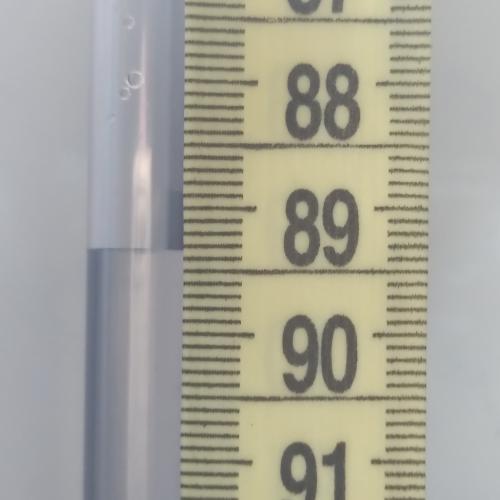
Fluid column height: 89.3 cm